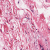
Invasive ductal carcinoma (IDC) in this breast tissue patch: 0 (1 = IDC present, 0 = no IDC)